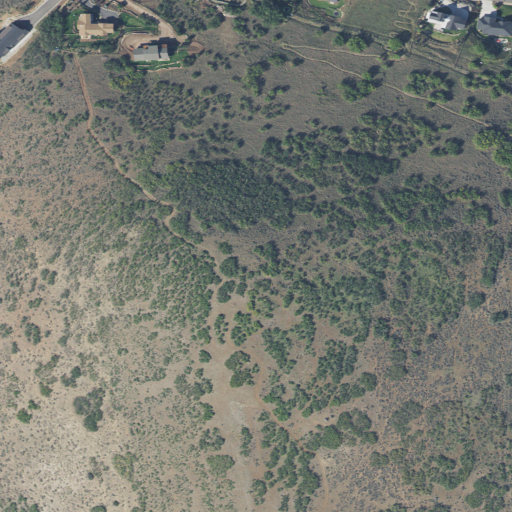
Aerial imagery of mountain in Utah named Burgi Hill containing shrub, deciduous forest, evergreen forest, open development, medium intensity development, and low intensity development